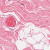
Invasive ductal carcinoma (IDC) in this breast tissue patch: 0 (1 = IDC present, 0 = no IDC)